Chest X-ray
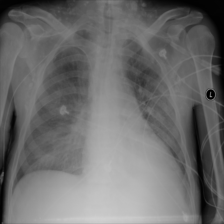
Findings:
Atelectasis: negative
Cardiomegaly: positive
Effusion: negative
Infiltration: positive
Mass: negative
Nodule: negative
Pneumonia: negative
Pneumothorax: negative
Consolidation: negative
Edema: positive
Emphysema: negative
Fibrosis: negative
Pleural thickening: negative
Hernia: negative